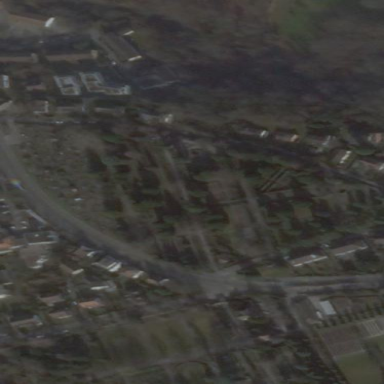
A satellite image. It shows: Cemetery enclosed by fence.